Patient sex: M
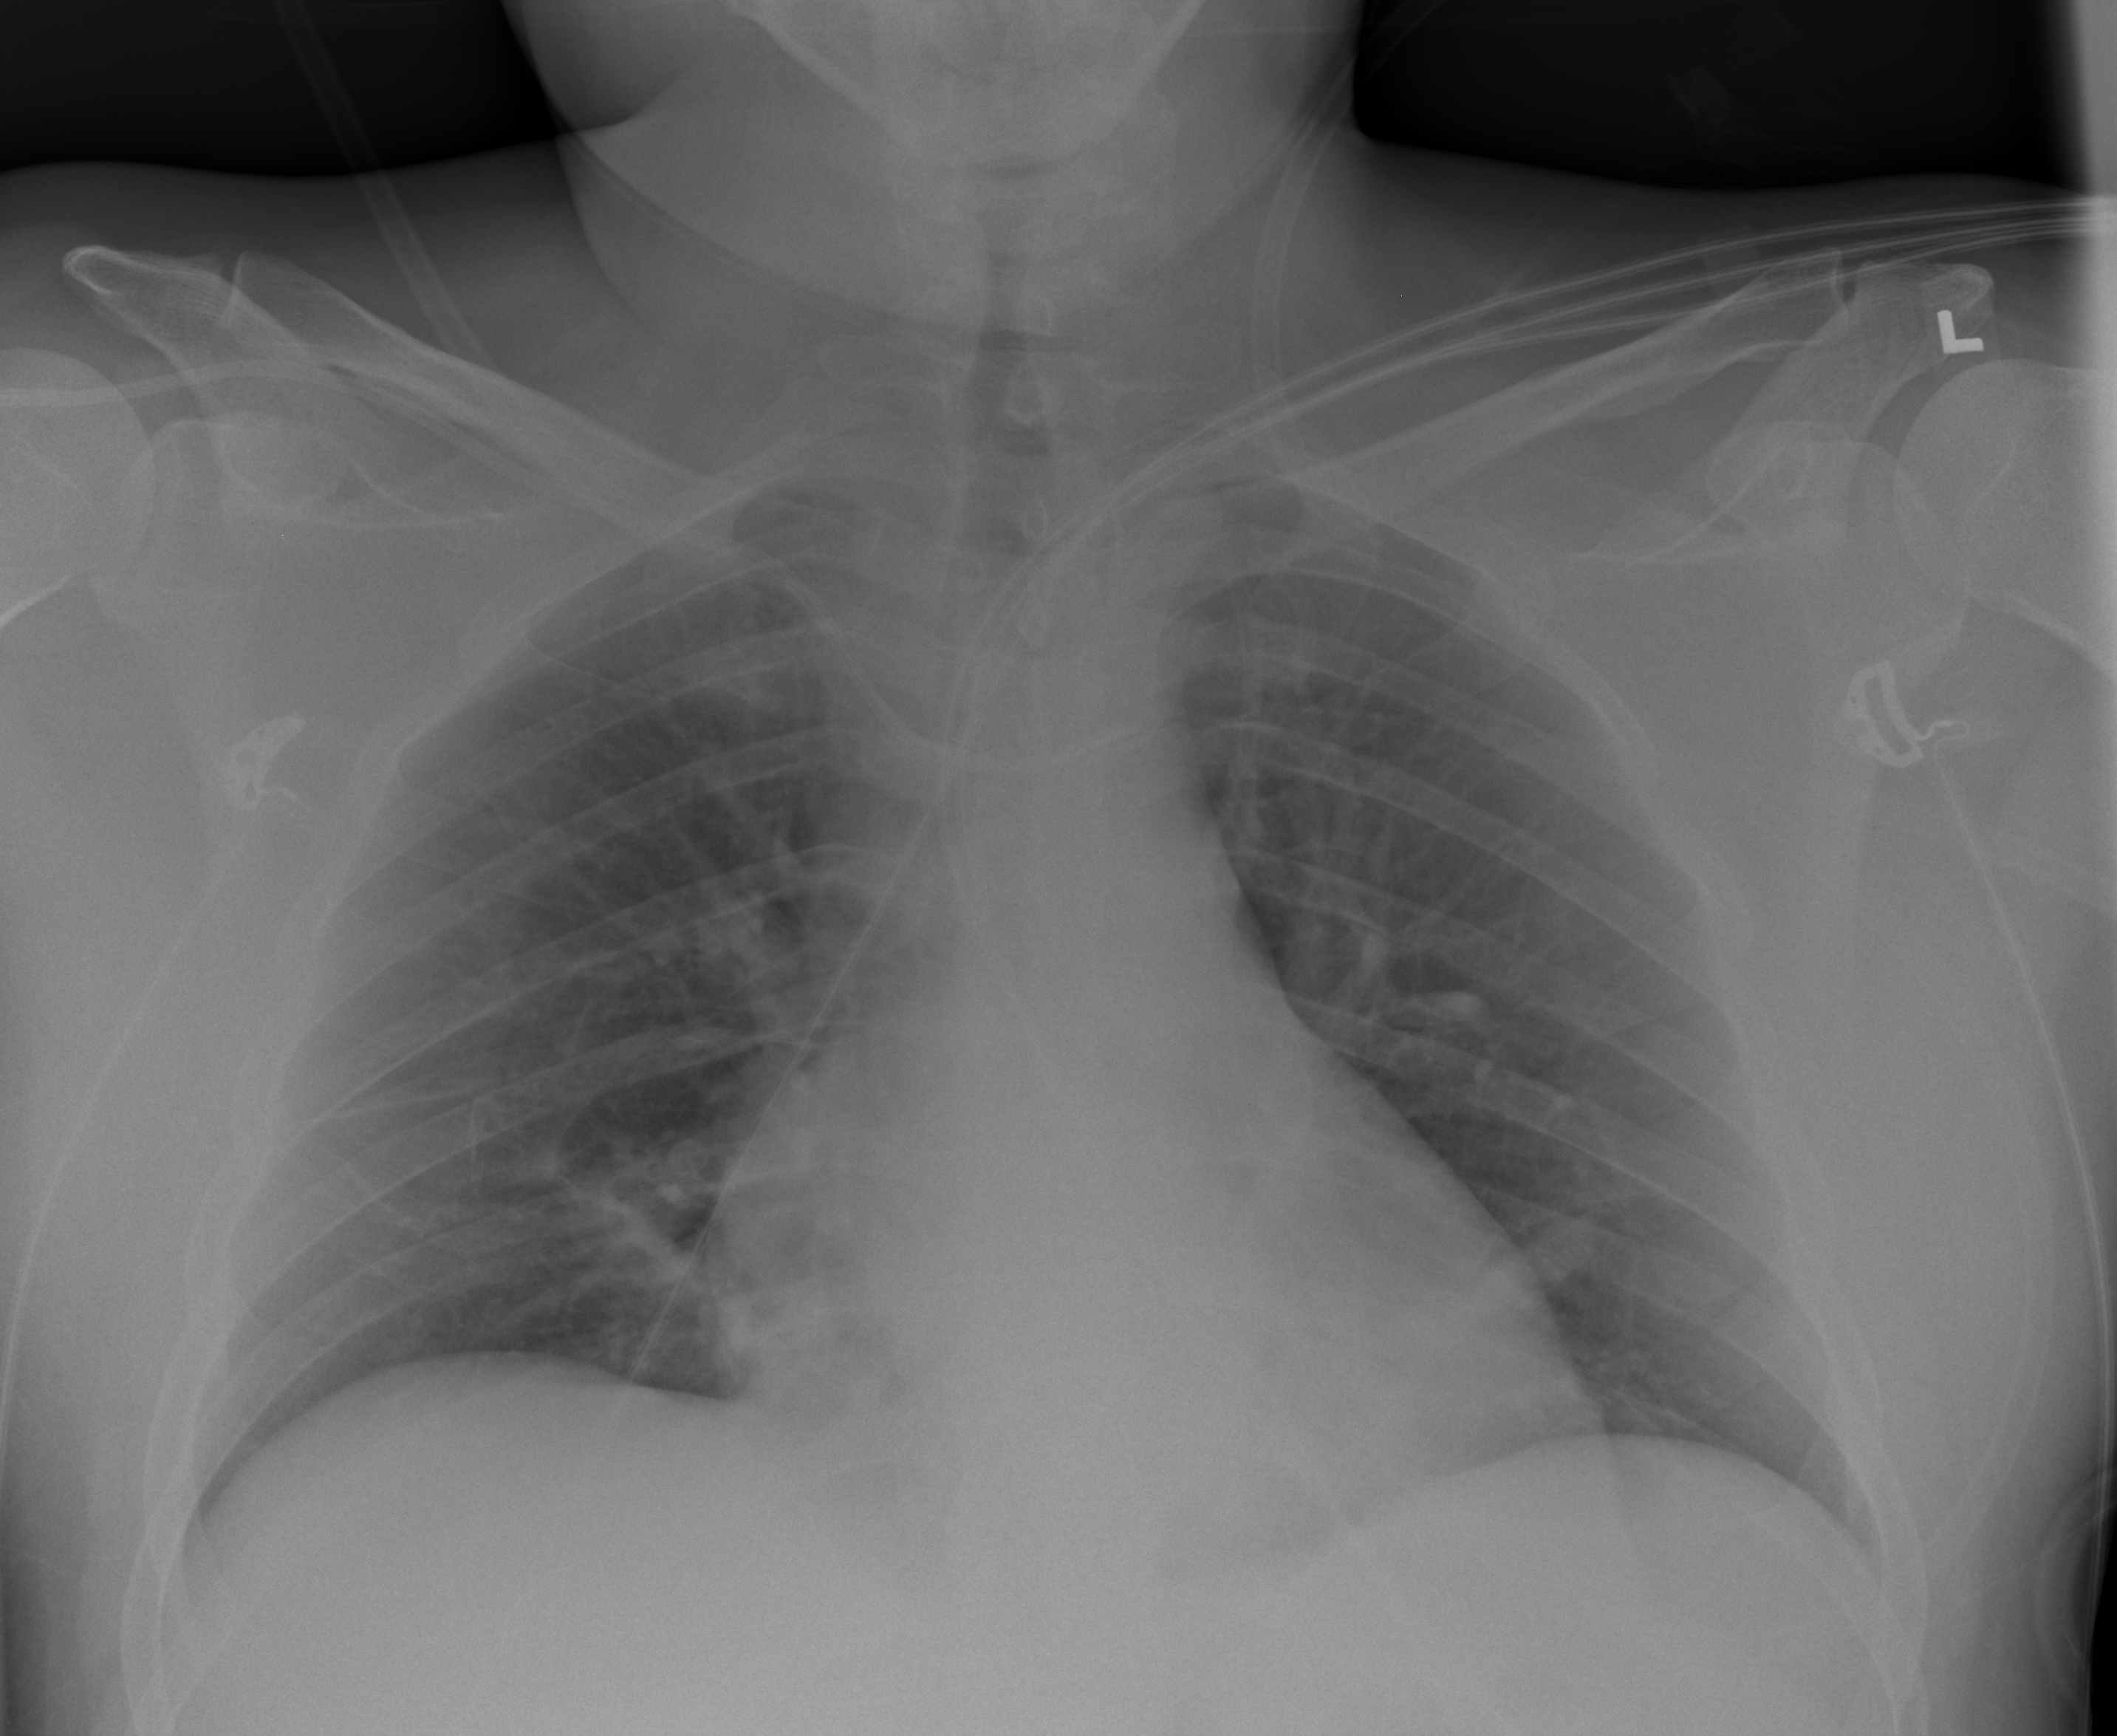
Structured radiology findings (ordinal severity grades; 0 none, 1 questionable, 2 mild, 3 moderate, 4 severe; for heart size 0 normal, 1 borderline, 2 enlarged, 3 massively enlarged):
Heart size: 2
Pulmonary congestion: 0
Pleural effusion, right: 0
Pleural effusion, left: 1
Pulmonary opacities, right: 0
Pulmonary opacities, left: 0
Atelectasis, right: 0
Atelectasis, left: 0